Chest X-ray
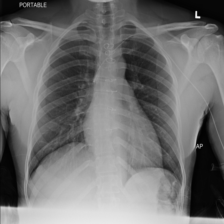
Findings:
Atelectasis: negative
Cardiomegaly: negative
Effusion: negative
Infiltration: negative
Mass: negative
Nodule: negative
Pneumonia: negative
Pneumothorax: negative
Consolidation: negative
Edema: negative
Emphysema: negative
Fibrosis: negative
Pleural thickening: negative
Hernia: negative